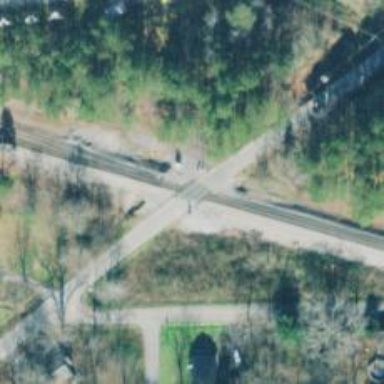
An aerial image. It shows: Level crossing with lights at railway intersection.